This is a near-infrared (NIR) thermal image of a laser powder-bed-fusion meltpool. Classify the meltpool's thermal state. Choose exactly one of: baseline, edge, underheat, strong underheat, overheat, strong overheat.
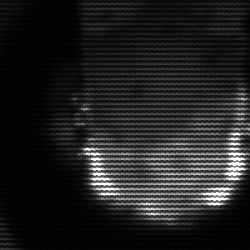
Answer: baseline